Field crop: tomato
Growth stage: 1
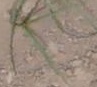
Species: cyperus